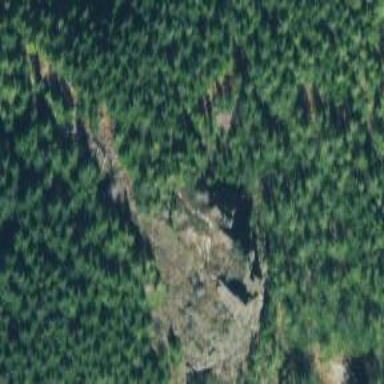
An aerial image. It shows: Landscape of bare rock.